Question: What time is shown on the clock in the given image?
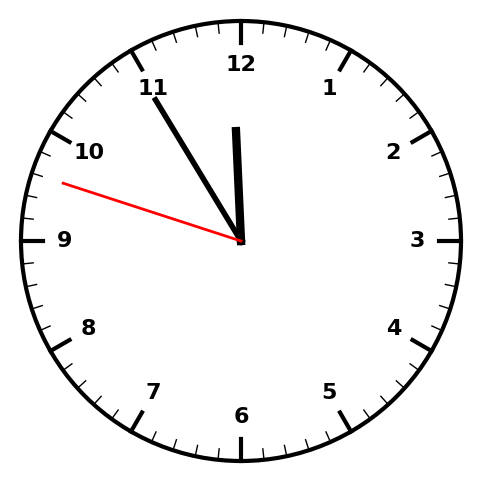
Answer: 11:54:48